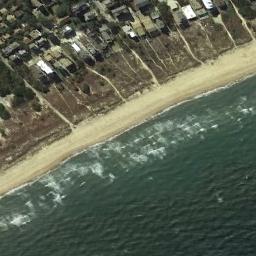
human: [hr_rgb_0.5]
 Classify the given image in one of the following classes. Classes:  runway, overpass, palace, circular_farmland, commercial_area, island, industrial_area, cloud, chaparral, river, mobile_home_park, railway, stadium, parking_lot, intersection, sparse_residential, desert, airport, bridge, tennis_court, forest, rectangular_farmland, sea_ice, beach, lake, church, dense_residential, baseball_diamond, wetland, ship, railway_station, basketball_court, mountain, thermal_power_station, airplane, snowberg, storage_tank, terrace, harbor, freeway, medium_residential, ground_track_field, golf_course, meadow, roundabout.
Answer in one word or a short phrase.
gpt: beach